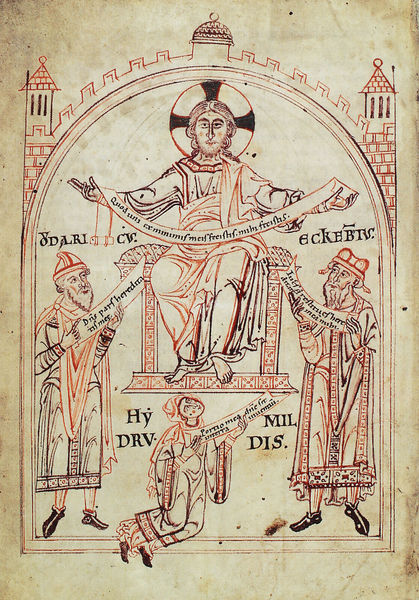
Titel: Kopialbuch des Klosters Vornbach ( Formbach )
Institution: München, Bayerisches Hauptstaatsarchiv
Schlagwörter: sitzen, hut, männer, schwarz, skizze, zeichnung, gebäude, rot, malerei, bart, richter, sitzend, gewänder, krone, scheitel, engel, füße, schrift, bogen, perspektive, schuhe, rundbogen, bischof, kaiser, papst, thron, inschrift, zinnen, buch, burg, türme, torbogen, druck, seite, text, buchstaben, gestus, heiligenschein, nimbus, christus, jesus, mittelalter, segen, segnen, heilige, heilig, anbetung, handschrift, latein, stifter, schriftband, mandorla, buchmalerei, weltenrichter, schriftbänder, kniender, sakrament, throm, dis, throon, eckbert, thronender christus, mil, eckebiv